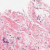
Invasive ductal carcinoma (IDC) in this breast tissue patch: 0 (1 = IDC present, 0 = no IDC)